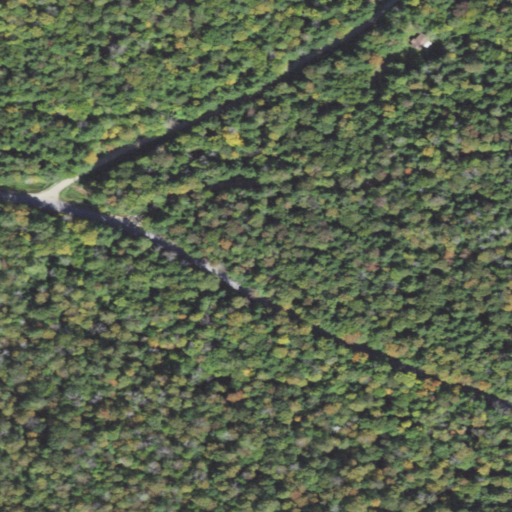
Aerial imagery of valley in Pennsylvania named Priest Hollow containing evergreen forest, open development, mixed forest, deciduous forest, and low intensity development